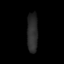
Tissue: skin
Cell type: Fibroblasts
Senescence score: 0.7429
Nuclear area (px): 419
Mean DAPI intensity: 42.835